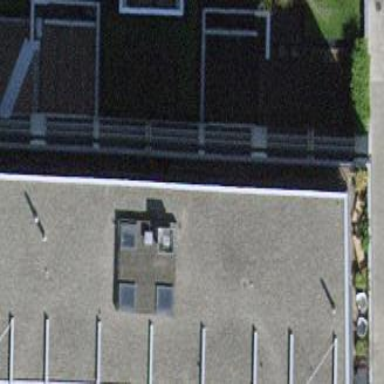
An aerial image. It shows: Office building.